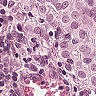
Metastatic tissue present: yes